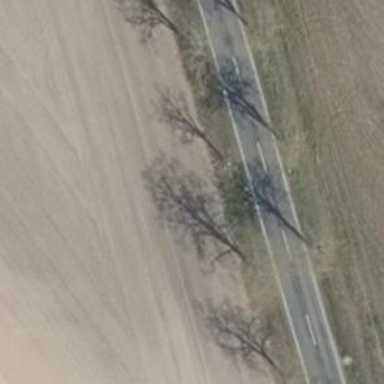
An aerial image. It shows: Avenue lined with broadleaved deciduous trees.